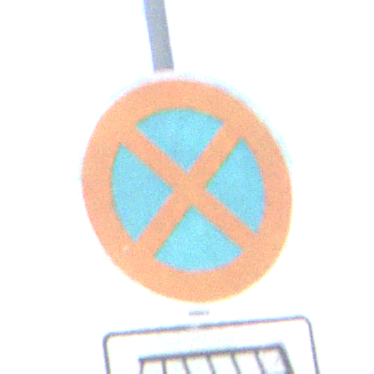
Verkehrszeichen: AbsolutesHalteverbot
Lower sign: HinweisDurchSinnbild13
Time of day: Midday
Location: Outdoor (Nature)
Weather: PartlyCloudy
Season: NotSpecified
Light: Natural